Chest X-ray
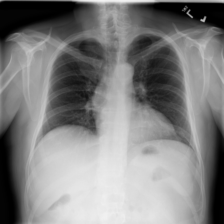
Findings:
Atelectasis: negative
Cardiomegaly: negative
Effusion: negative
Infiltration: negative
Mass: negative
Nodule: negative
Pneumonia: negative
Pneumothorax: negative
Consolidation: negative
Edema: negative
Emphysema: negative
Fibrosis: negative
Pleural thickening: negative
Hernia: negative